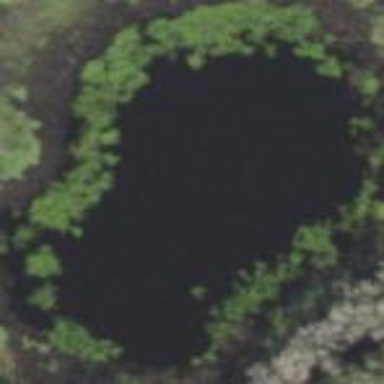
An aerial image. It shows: Beautiful lake surrounded by nature.